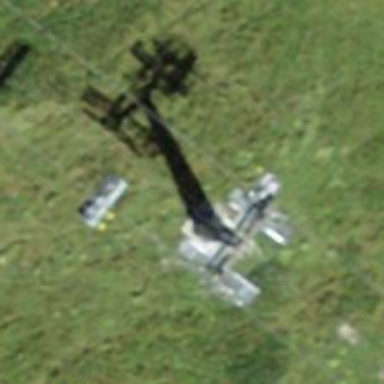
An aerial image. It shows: Pylon used for aerialway.